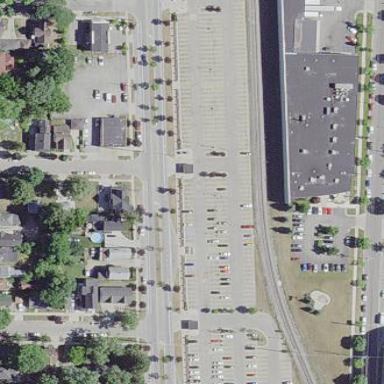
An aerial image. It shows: Parking area with surface parking. It includes park and ride facilities.